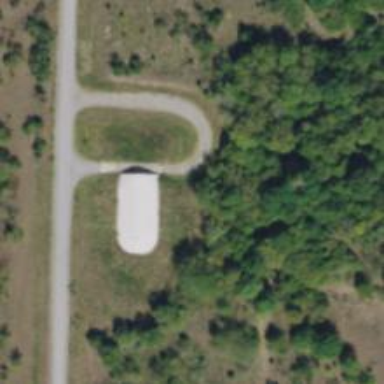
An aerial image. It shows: Military bunker.